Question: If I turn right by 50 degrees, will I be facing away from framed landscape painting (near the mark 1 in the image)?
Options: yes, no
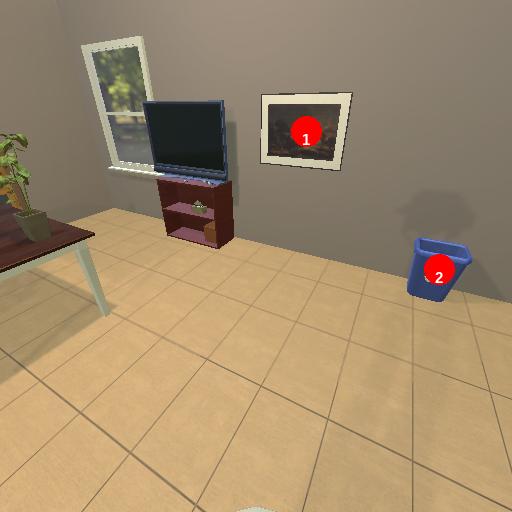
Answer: yes